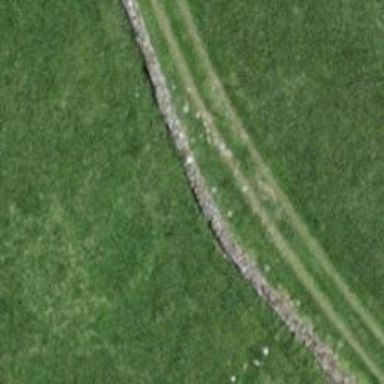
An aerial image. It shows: Wall barrier.